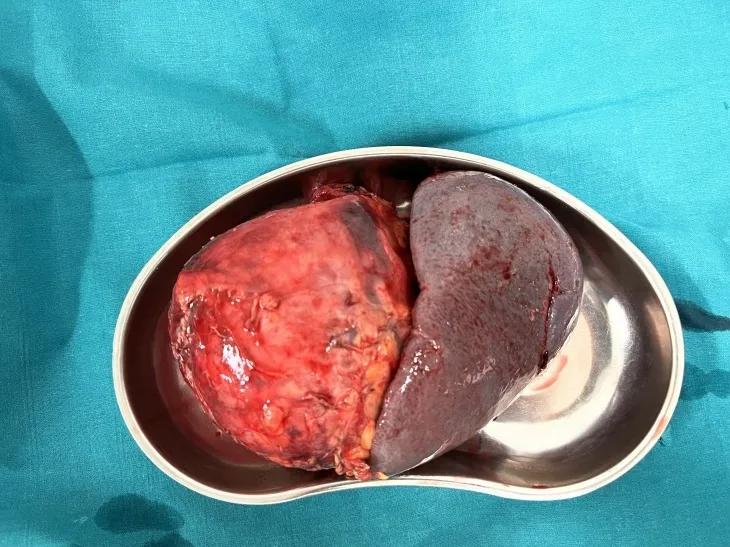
Macrospecimen of splenic artery aneurysm.
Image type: medical_photograph (other_medical_photograph)